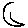
Label: moon